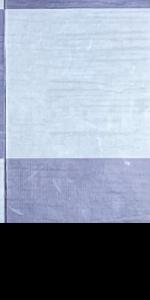
Label: Empty